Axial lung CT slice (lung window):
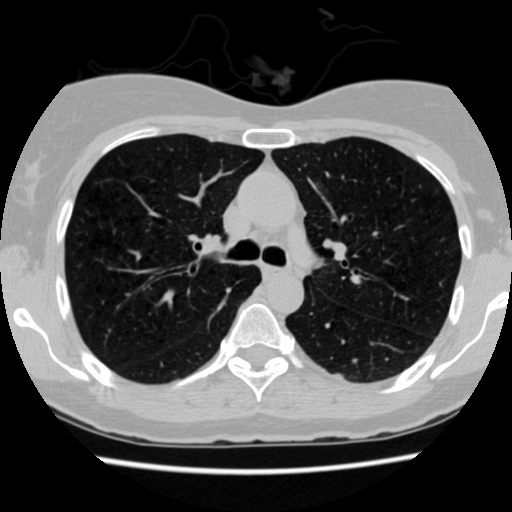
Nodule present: no